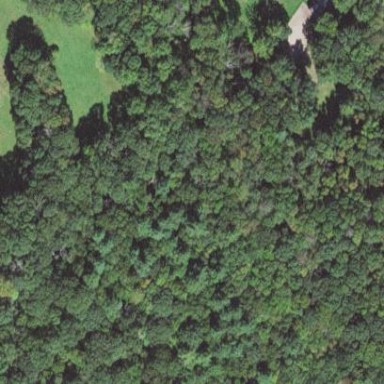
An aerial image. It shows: Mixed woodland area with various types of leaves.